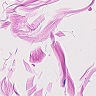
Metastatic tissue present: no